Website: slack
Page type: payment
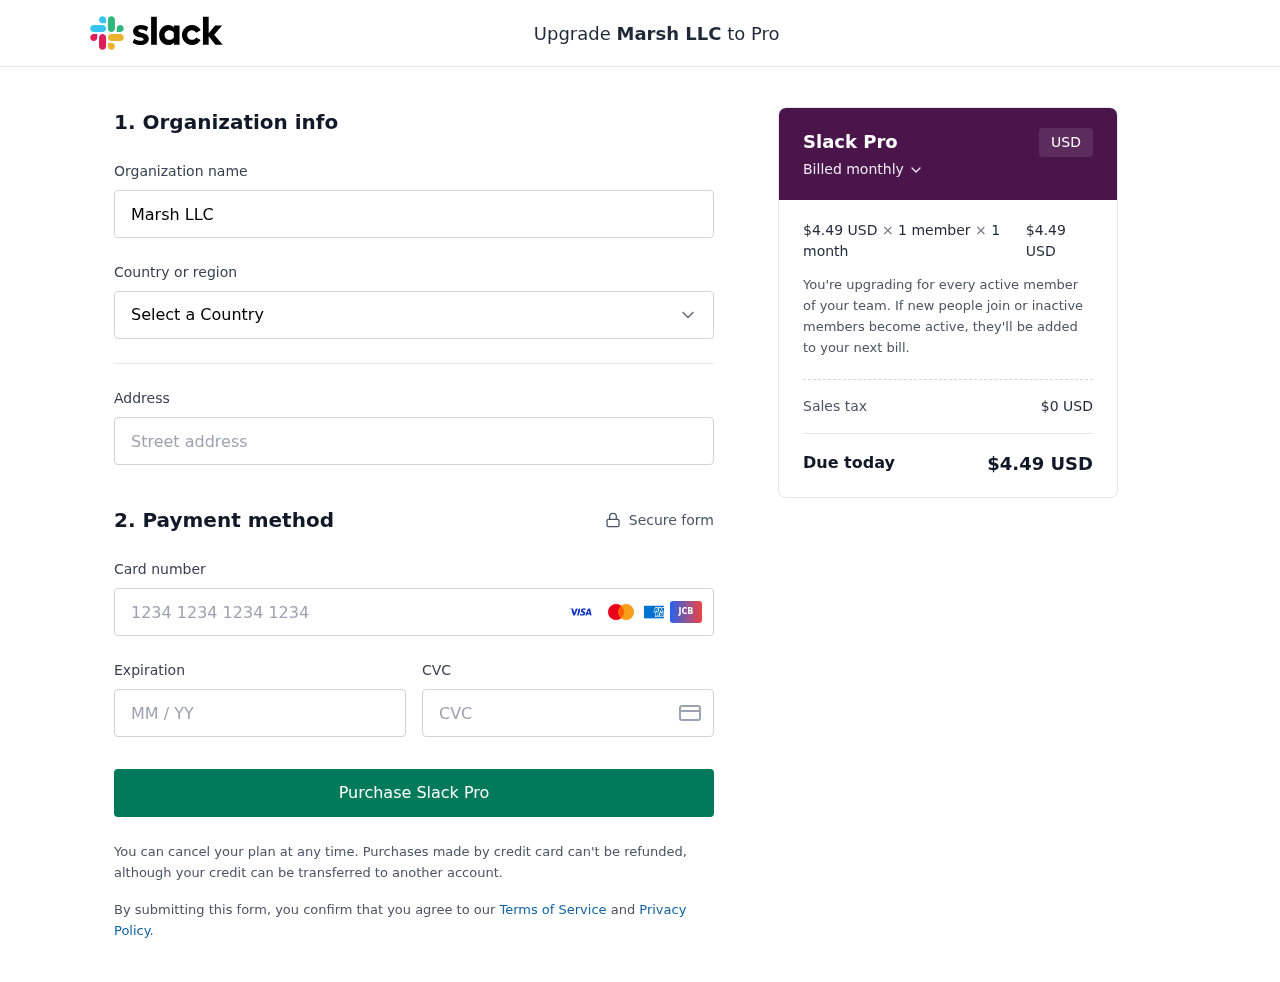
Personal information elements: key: PII_CARD_CVV
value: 808
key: PII_CARD_EXPIRY
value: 02/28
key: PII_CARD_NUMBER
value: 4698 9905 0015 9679
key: PII_COMPANY
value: Marsh LLC
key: PII_COUNTRY
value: United States
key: PII_STREET
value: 75675 Beasley Forest Suite 218
Product elements: key: PRODUCT1_PRICE
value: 4.49
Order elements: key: ORDER_SUBTOTAL
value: $4.49 USD
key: ORDER_TAX
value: $0 USD
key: ORDER_TOTAL
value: $4.49 USD